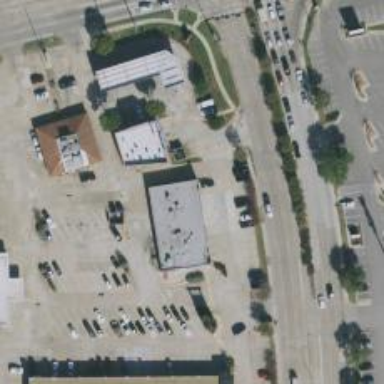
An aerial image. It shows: Veterinary facility.